Field crop: tomato
Growth stage: 1
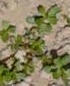
Species: portulaca